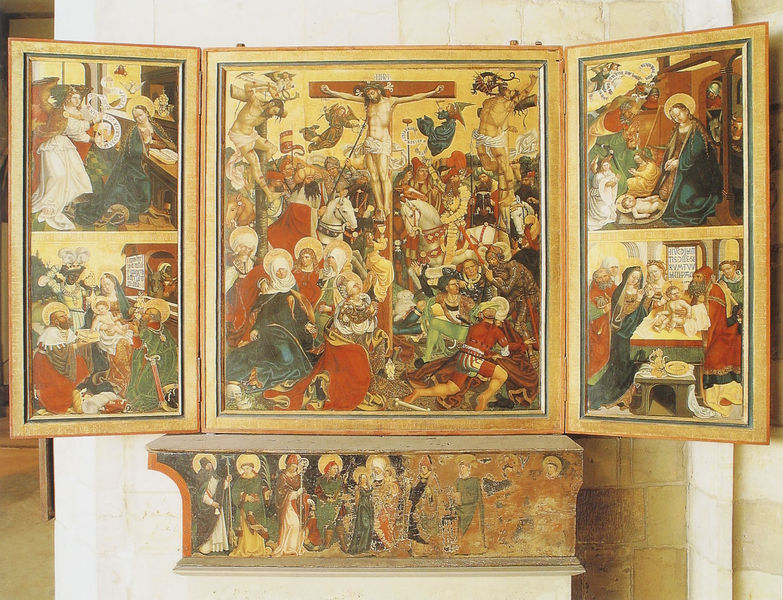
Titel: Kreuzigungsaltar
Künstler: Hans Raphon
Institution: Halberstadt, Domschatz
Schlagwörter: blau, flügel, gemälde, gott, weiss, rot, bibel, tot, bild, kirche, gold, gotik, pferde, engel, bilder, schlacht, tafel, kreuz, altar, heiligenschein, christus, jesus, kreuzigung, heilige, taufe, maria, christentum, altarbild, tafelbild, verkündigung, geburt, tryptichon, mensa, predella, flügelaltar, schächer, triptychon, triptichon, judas, bibelszene, wandelaltar, evangelien, trytichon, heilihe, ot, kruzfix, tabelbild